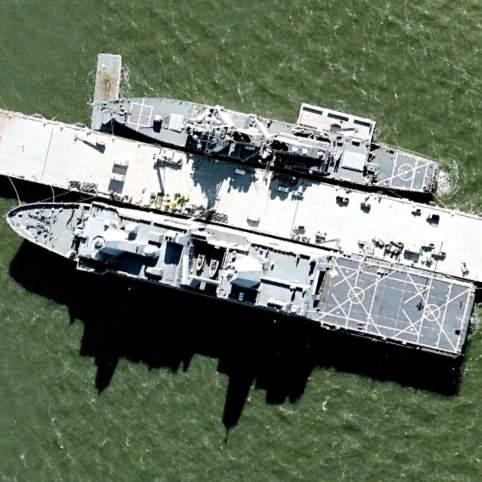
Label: San_Antonio-class_transport_dock